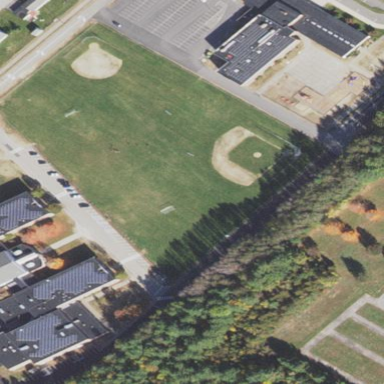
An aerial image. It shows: Baseball pitch for leisure land activities.